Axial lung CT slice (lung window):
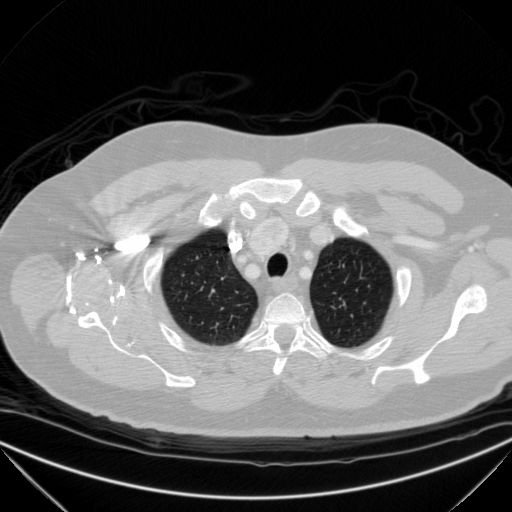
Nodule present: no